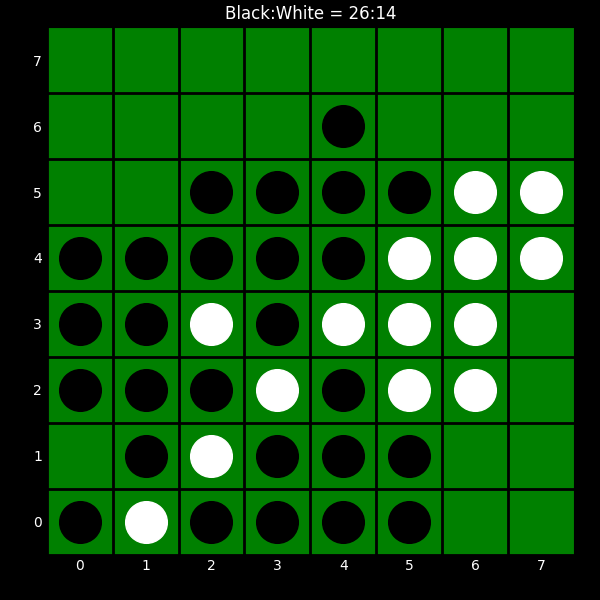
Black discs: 26
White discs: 14